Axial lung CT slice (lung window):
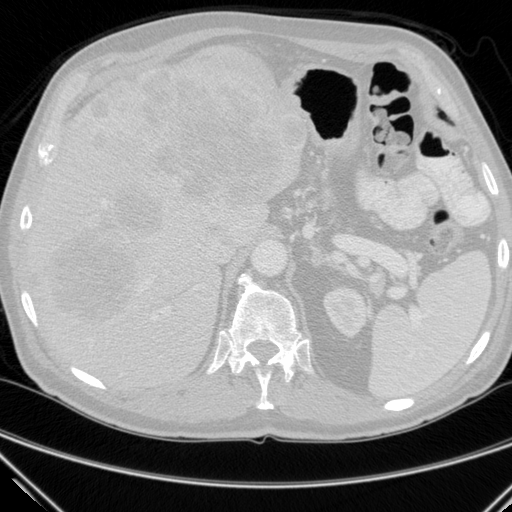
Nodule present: no